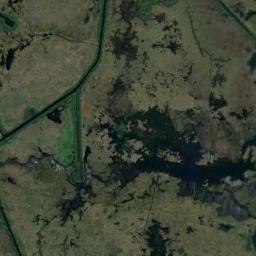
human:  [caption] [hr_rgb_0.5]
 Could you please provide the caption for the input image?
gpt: There are many different shapes and sizes of water around the wetlands .

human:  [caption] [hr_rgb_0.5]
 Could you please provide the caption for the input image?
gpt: The surface of the lake in a wetland is covered with a large dense dark green and light green mixed plants .

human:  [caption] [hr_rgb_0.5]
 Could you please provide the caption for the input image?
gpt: The wetland consists of bare land, Green plants and water .

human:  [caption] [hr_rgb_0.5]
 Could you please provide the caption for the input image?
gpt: This wetland is light green overall with some green plants in the middle .

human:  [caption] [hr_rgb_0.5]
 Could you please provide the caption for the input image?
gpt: There are some green areas and water areas on the wetland .